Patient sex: M
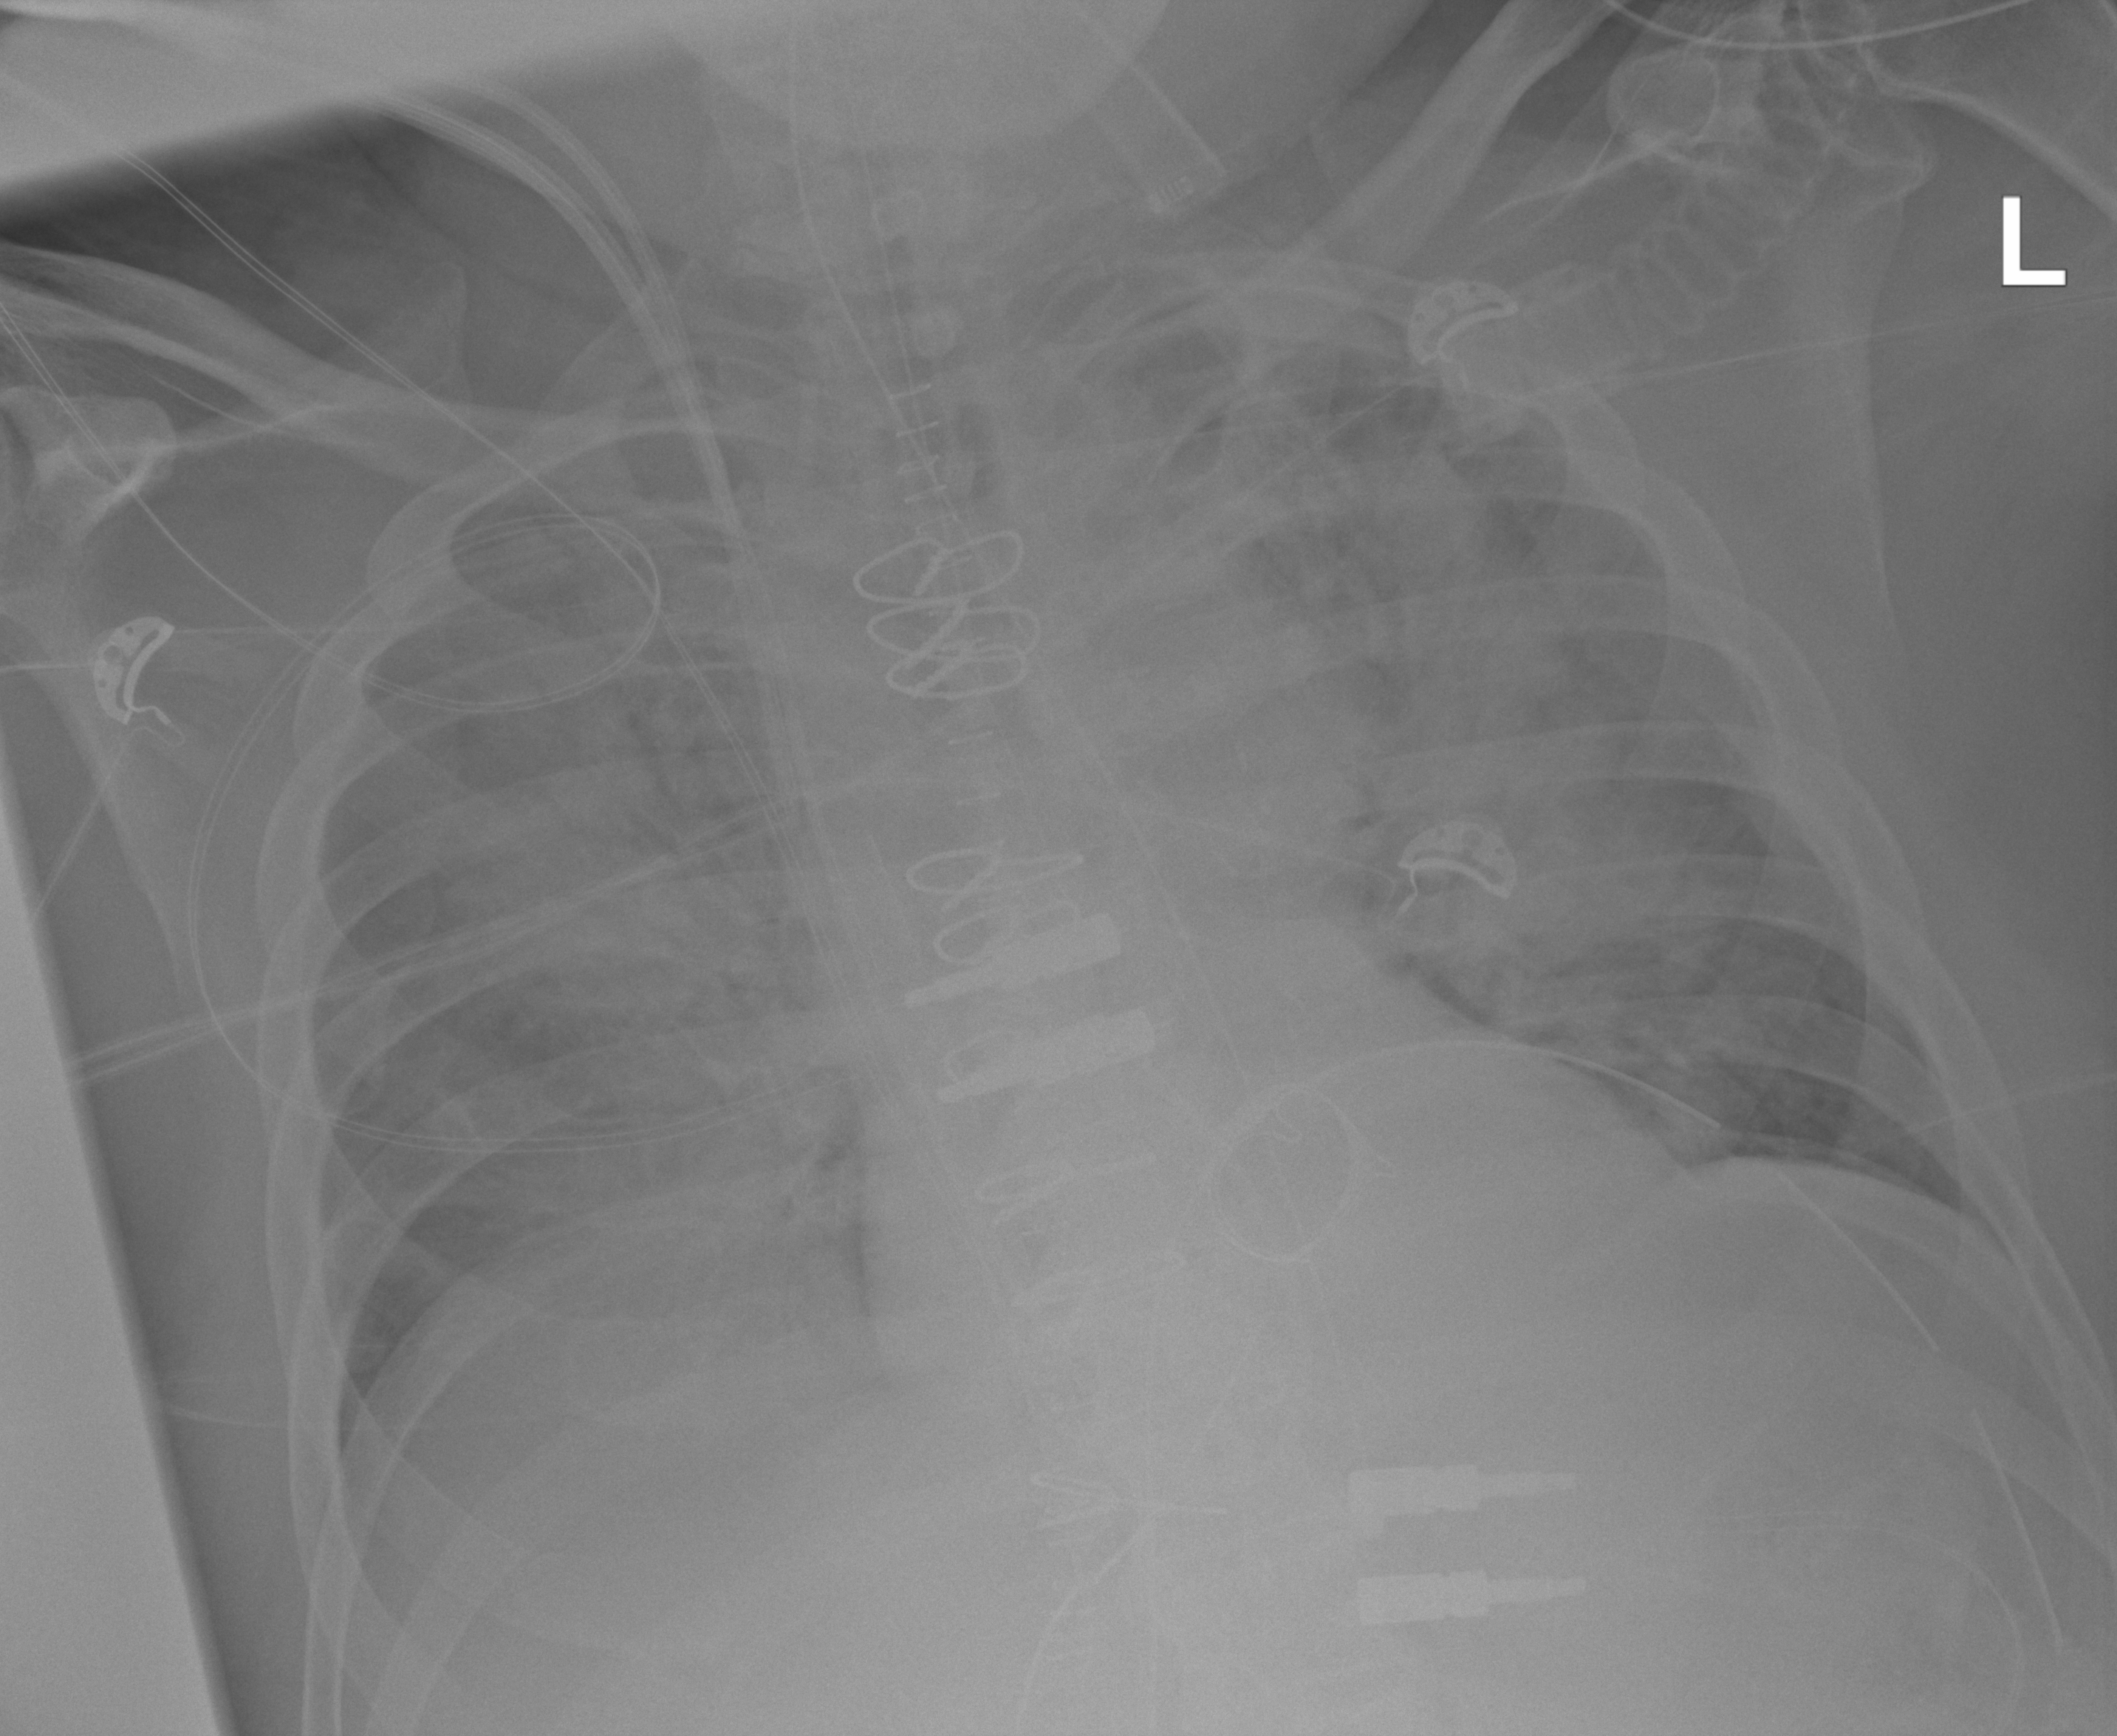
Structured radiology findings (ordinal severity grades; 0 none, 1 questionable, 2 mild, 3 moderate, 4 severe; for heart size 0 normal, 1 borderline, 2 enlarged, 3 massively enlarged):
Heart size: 0
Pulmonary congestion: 3
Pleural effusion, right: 0
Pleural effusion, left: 0
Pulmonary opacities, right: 3
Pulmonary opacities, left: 3
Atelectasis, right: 3
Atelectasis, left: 3